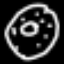
Label: donut